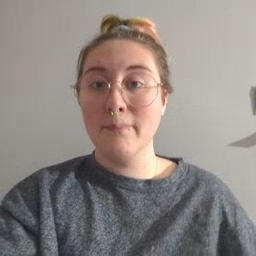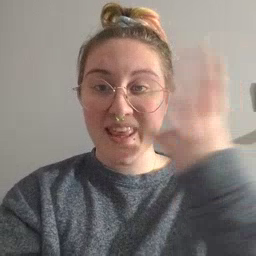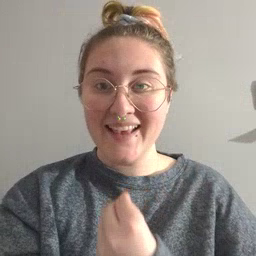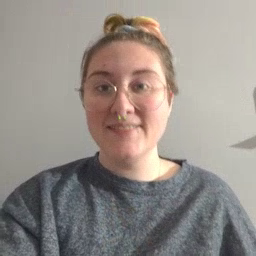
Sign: pretty